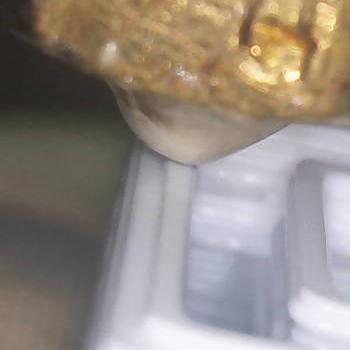
Flow rate: 112%